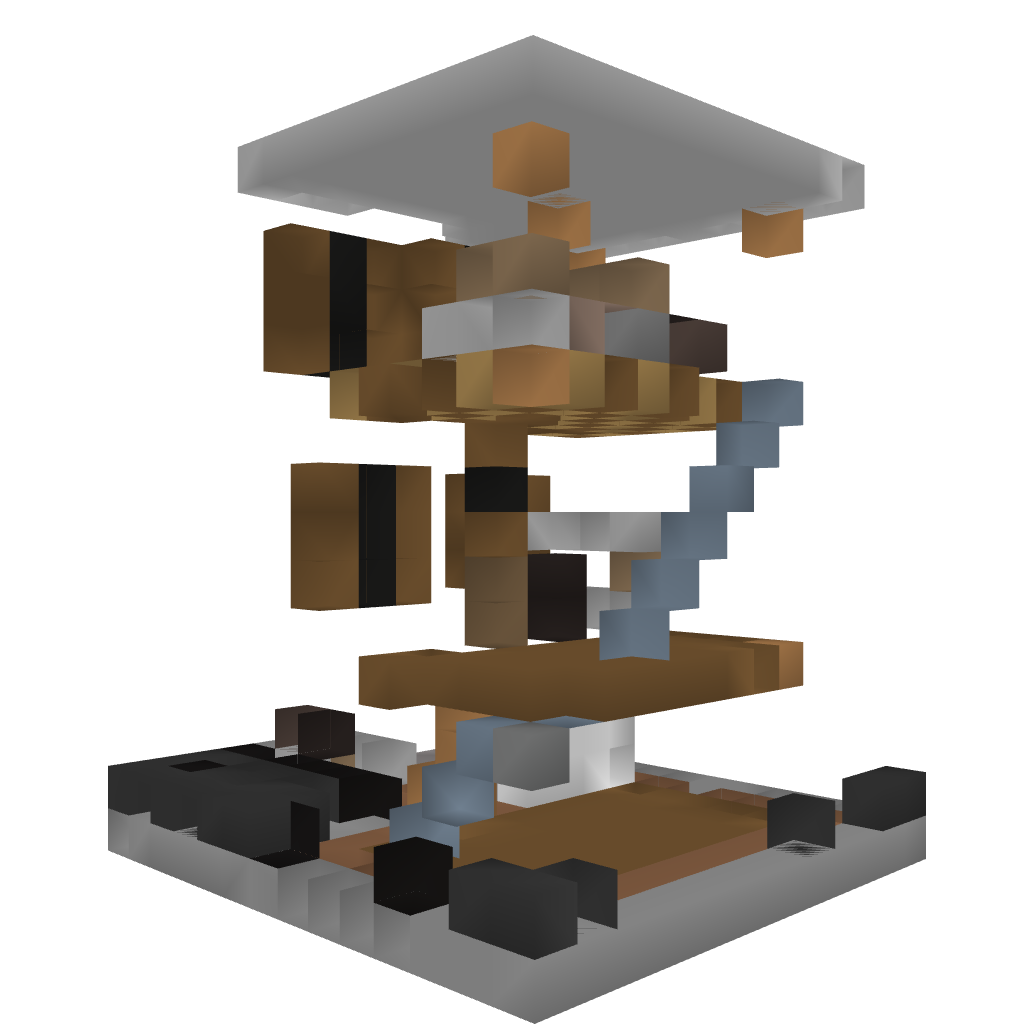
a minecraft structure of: Modern Town House